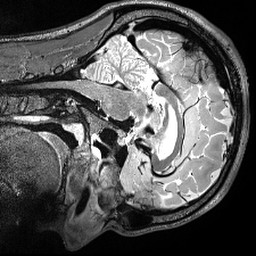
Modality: T2w
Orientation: sagittal
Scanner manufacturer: siemens
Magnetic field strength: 3 T
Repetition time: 3.2 s
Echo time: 0.566 s